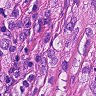
Metastatic tissue present: yes